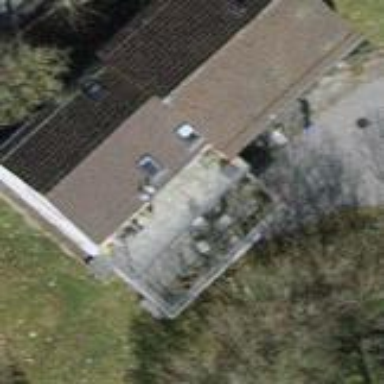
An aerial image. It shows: Building with tiled roof.